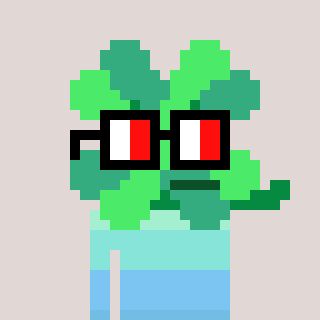
a pixel art character with square glasses with black frames and red eyes, a clover-shaped head and a cold-colored body on a warm background